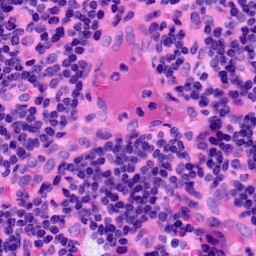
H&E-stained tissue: LymphNode